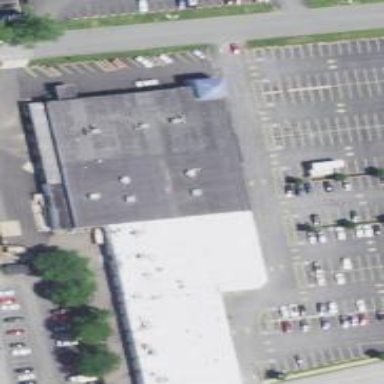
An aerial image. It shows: Retail building.